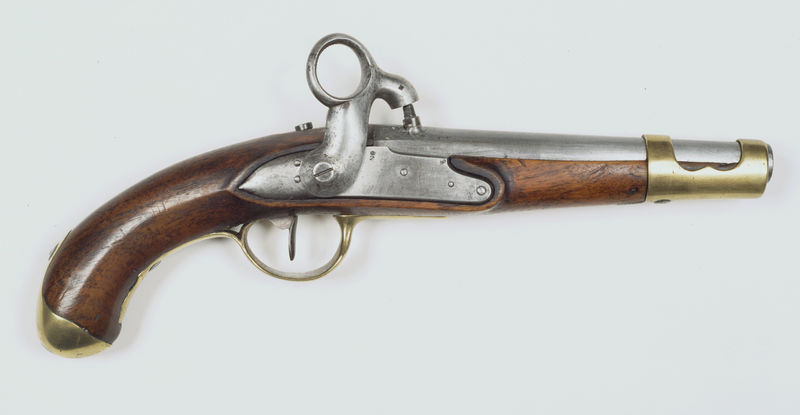
Titel: Percussie legerpistool model M 1815
Standort: Amsterdam
Institution: Rijksmuseum
Schlagwörter: holz, alt, gold, metall, ring, eisen, messing, waffe, lauf, silbern, abzug, pistole, schiessen, holzgriff, steinschloss, forderlader